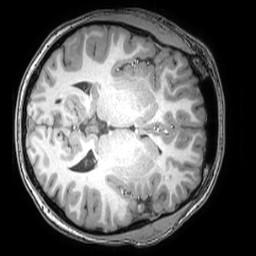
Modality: T1w
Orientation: axial
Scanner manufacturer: philips
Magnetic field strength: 3 T
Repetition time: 0.008 s
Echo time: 0.0035 s